Question: I want to know which data structure will be good in my case.Please guide me. Following are the requirements. As shown in the fig below, on the basis of three values A, B and C ( where A will be an integer value and B , C will be characters). The left side table will all have unique entries. I want to store two values accepting rule number and true/false.Thus, for each unique value of A,B and C I want to store two values (accepting rule number and true/false) corresponding to them.One important thing is that accepting rule number can be one or more (size is not fixed). Secondly, table length can go upto 65025 or above.

P.S: I asked this type of question previously but this time the scenario is little different.
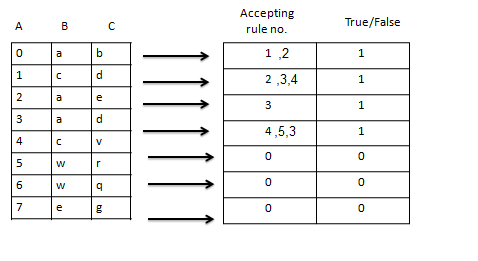
Answer: Let us checks our basics, would you.
You basically want an association between a triplet (number, character, character) and a pair composed of two elements: a set of accepting rule numbers and a boolean (note: in your example the boolean is correlated with the fact that there is an accepting rule number or not).
So, we take <URL> on how to best select a standard library container and follow its questions dumbly:
1. Associative ? Yes Ordered ? No => unordered_ Separate Key ? Yes => map Multiple values ? No (single structure) => no multi
And that's it, you want an <URL>.
For an unordered map, we need 5 template parameters:
- 'Key'- 'T'- 'Hash''std::hash<Key>'- 'Equal''std::equal<Key>''operator=='- 'Allocator''std::allocator'
So, providing that our 'Key' can be hashed and compared for equality, we only really need to provide a 'Key' and the associated value. Few keys are hashable though, so we'll provide the hasher ourselves.
'''
struct TableKey {
int A;
char B;
char C;
};
struct TableKeyHasher {
size_t operator()(TableKey const& tk) const {
return hash<int>(tk.A) ^ hash<char>(tk.B) ^ hash<char>(tk.C);
}
};
bool operator==(TableKey const& left, TableKey const& right) {
return std::tie(left.A, left.B, left.C) == std::tie(right.A, right.B, right.C);
}
bool operator!=(TableKey const& left, TableKey const& right) {
return not (left == right);
}
struct TableValue {
std::unordered_set<int> acceptingRules;
bool someBooleanWithoutName;
};
'''
And finally:
'''
using MySuperTable = std::unordered_map<TableKey, TableValue, TableKeyHasher>;
'''